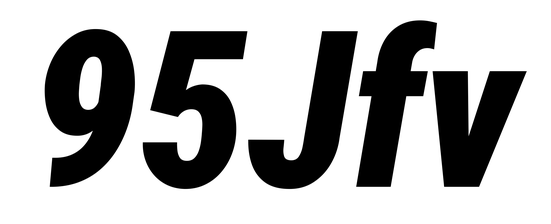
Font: Roboto-Italic_Condensed_Black_Italic